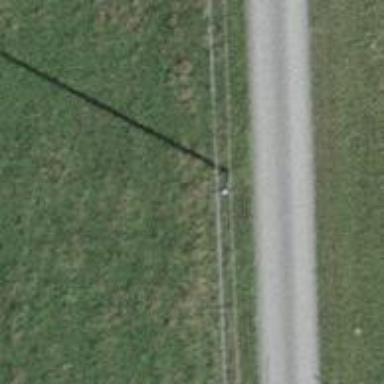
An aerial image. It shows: Utility pole as the man-made structure.